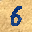
Label: 6